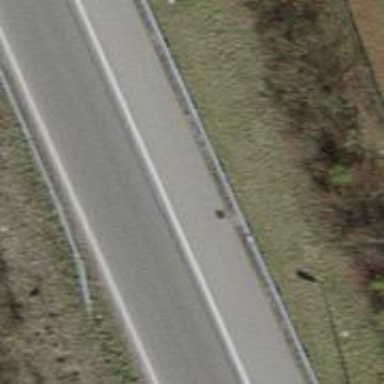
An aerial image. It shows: Asphalt motorway link.